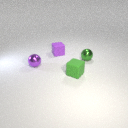
small purple metal sphere in front of small green metal sphere